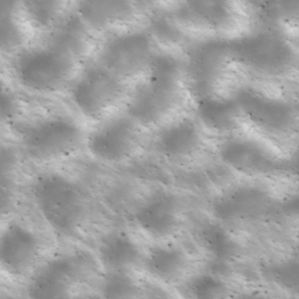
Label: non_frost